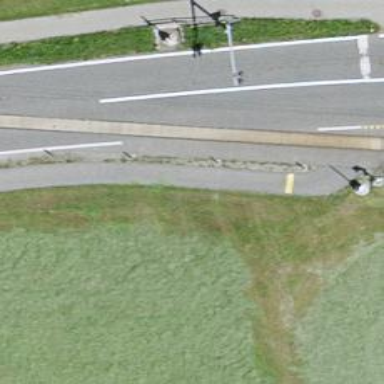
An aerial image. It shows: Asphalt cycleway.